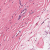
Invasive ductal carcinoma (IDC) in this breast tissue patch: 0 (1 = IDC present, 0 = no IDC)